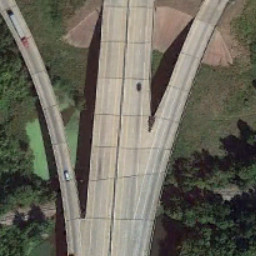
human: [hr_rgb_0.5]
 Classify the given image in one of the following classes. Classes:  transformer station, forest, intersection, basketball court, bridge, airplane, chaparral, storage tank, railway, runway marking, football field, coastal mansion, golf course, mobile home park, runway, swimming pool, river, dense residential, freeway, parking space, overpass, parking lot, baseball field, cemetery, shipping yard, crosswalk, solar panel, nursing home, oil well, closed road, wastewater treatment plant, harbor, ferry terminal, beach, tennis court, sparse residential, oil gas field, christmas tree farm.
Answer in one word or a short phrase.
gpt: overpass